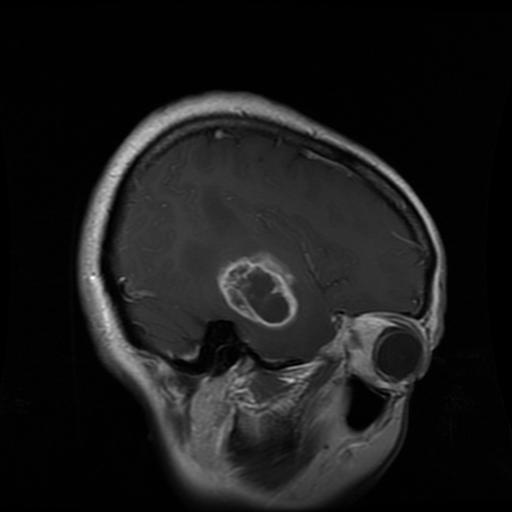
Label: glioma